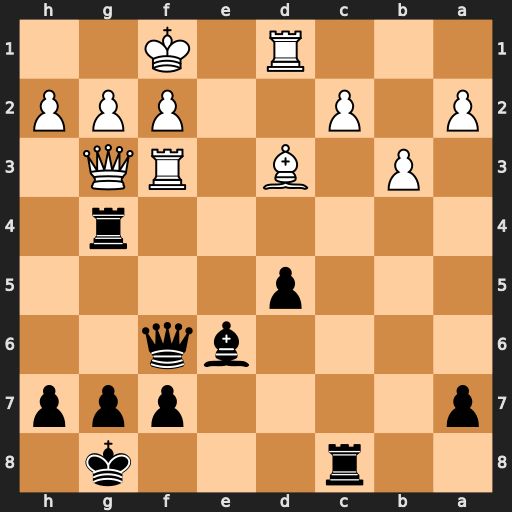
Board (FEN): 2r3k1/p4ppp/4bq2/3p4/6r1/1P1B1RQ1/P1P2PPP/3R1K2
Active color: b
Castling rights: -
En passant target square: -
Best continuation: Rxg3 Rxf6 Rxd3 Rxd3 gxf6